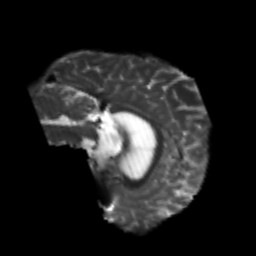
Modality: T2w
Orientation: sagittal
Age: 20
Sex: male
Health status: healthy
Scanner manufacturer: philips
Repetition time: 7.39 s
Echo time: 0.08599 s